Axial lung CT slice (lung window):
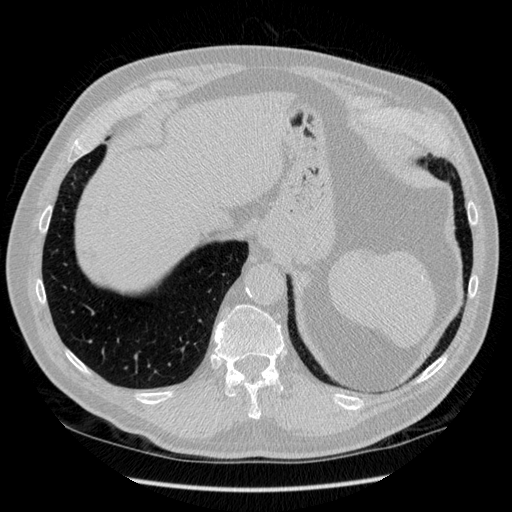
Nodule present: no